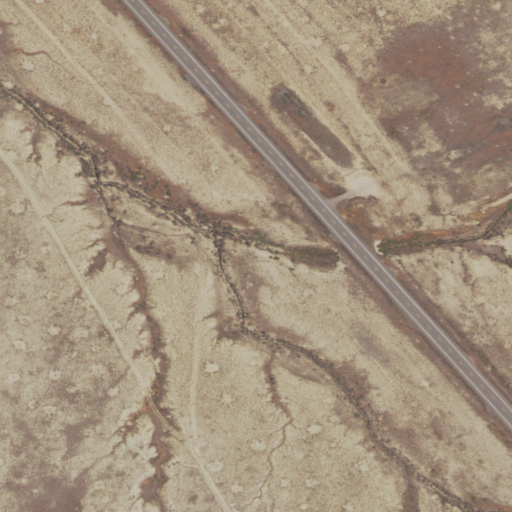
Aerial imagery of valley in Wyoming named East Fork Sand Draw containing shrub, grassland, medium intensity development, low intensity development, open development, and high intensity development